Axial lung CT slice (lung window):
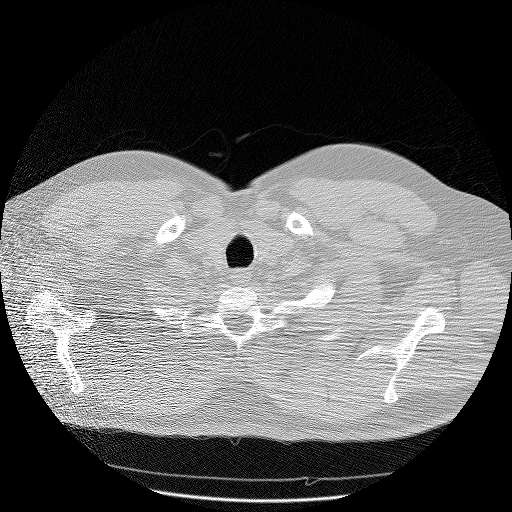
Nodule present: no